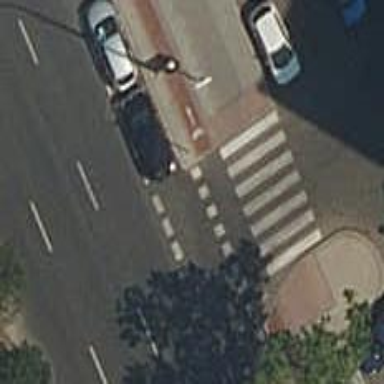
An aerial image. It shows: Road with "give way" sign.